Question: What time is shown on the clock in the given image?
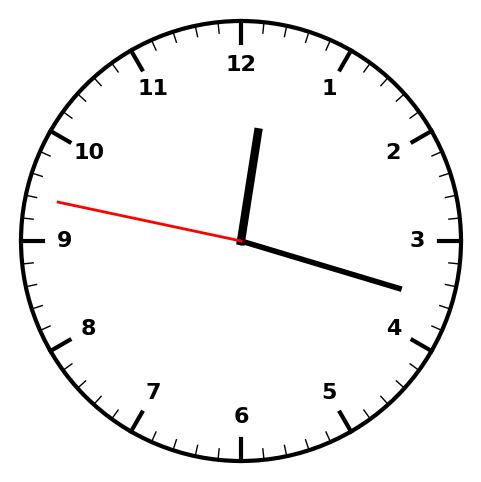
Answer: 12:17:47